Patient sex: M
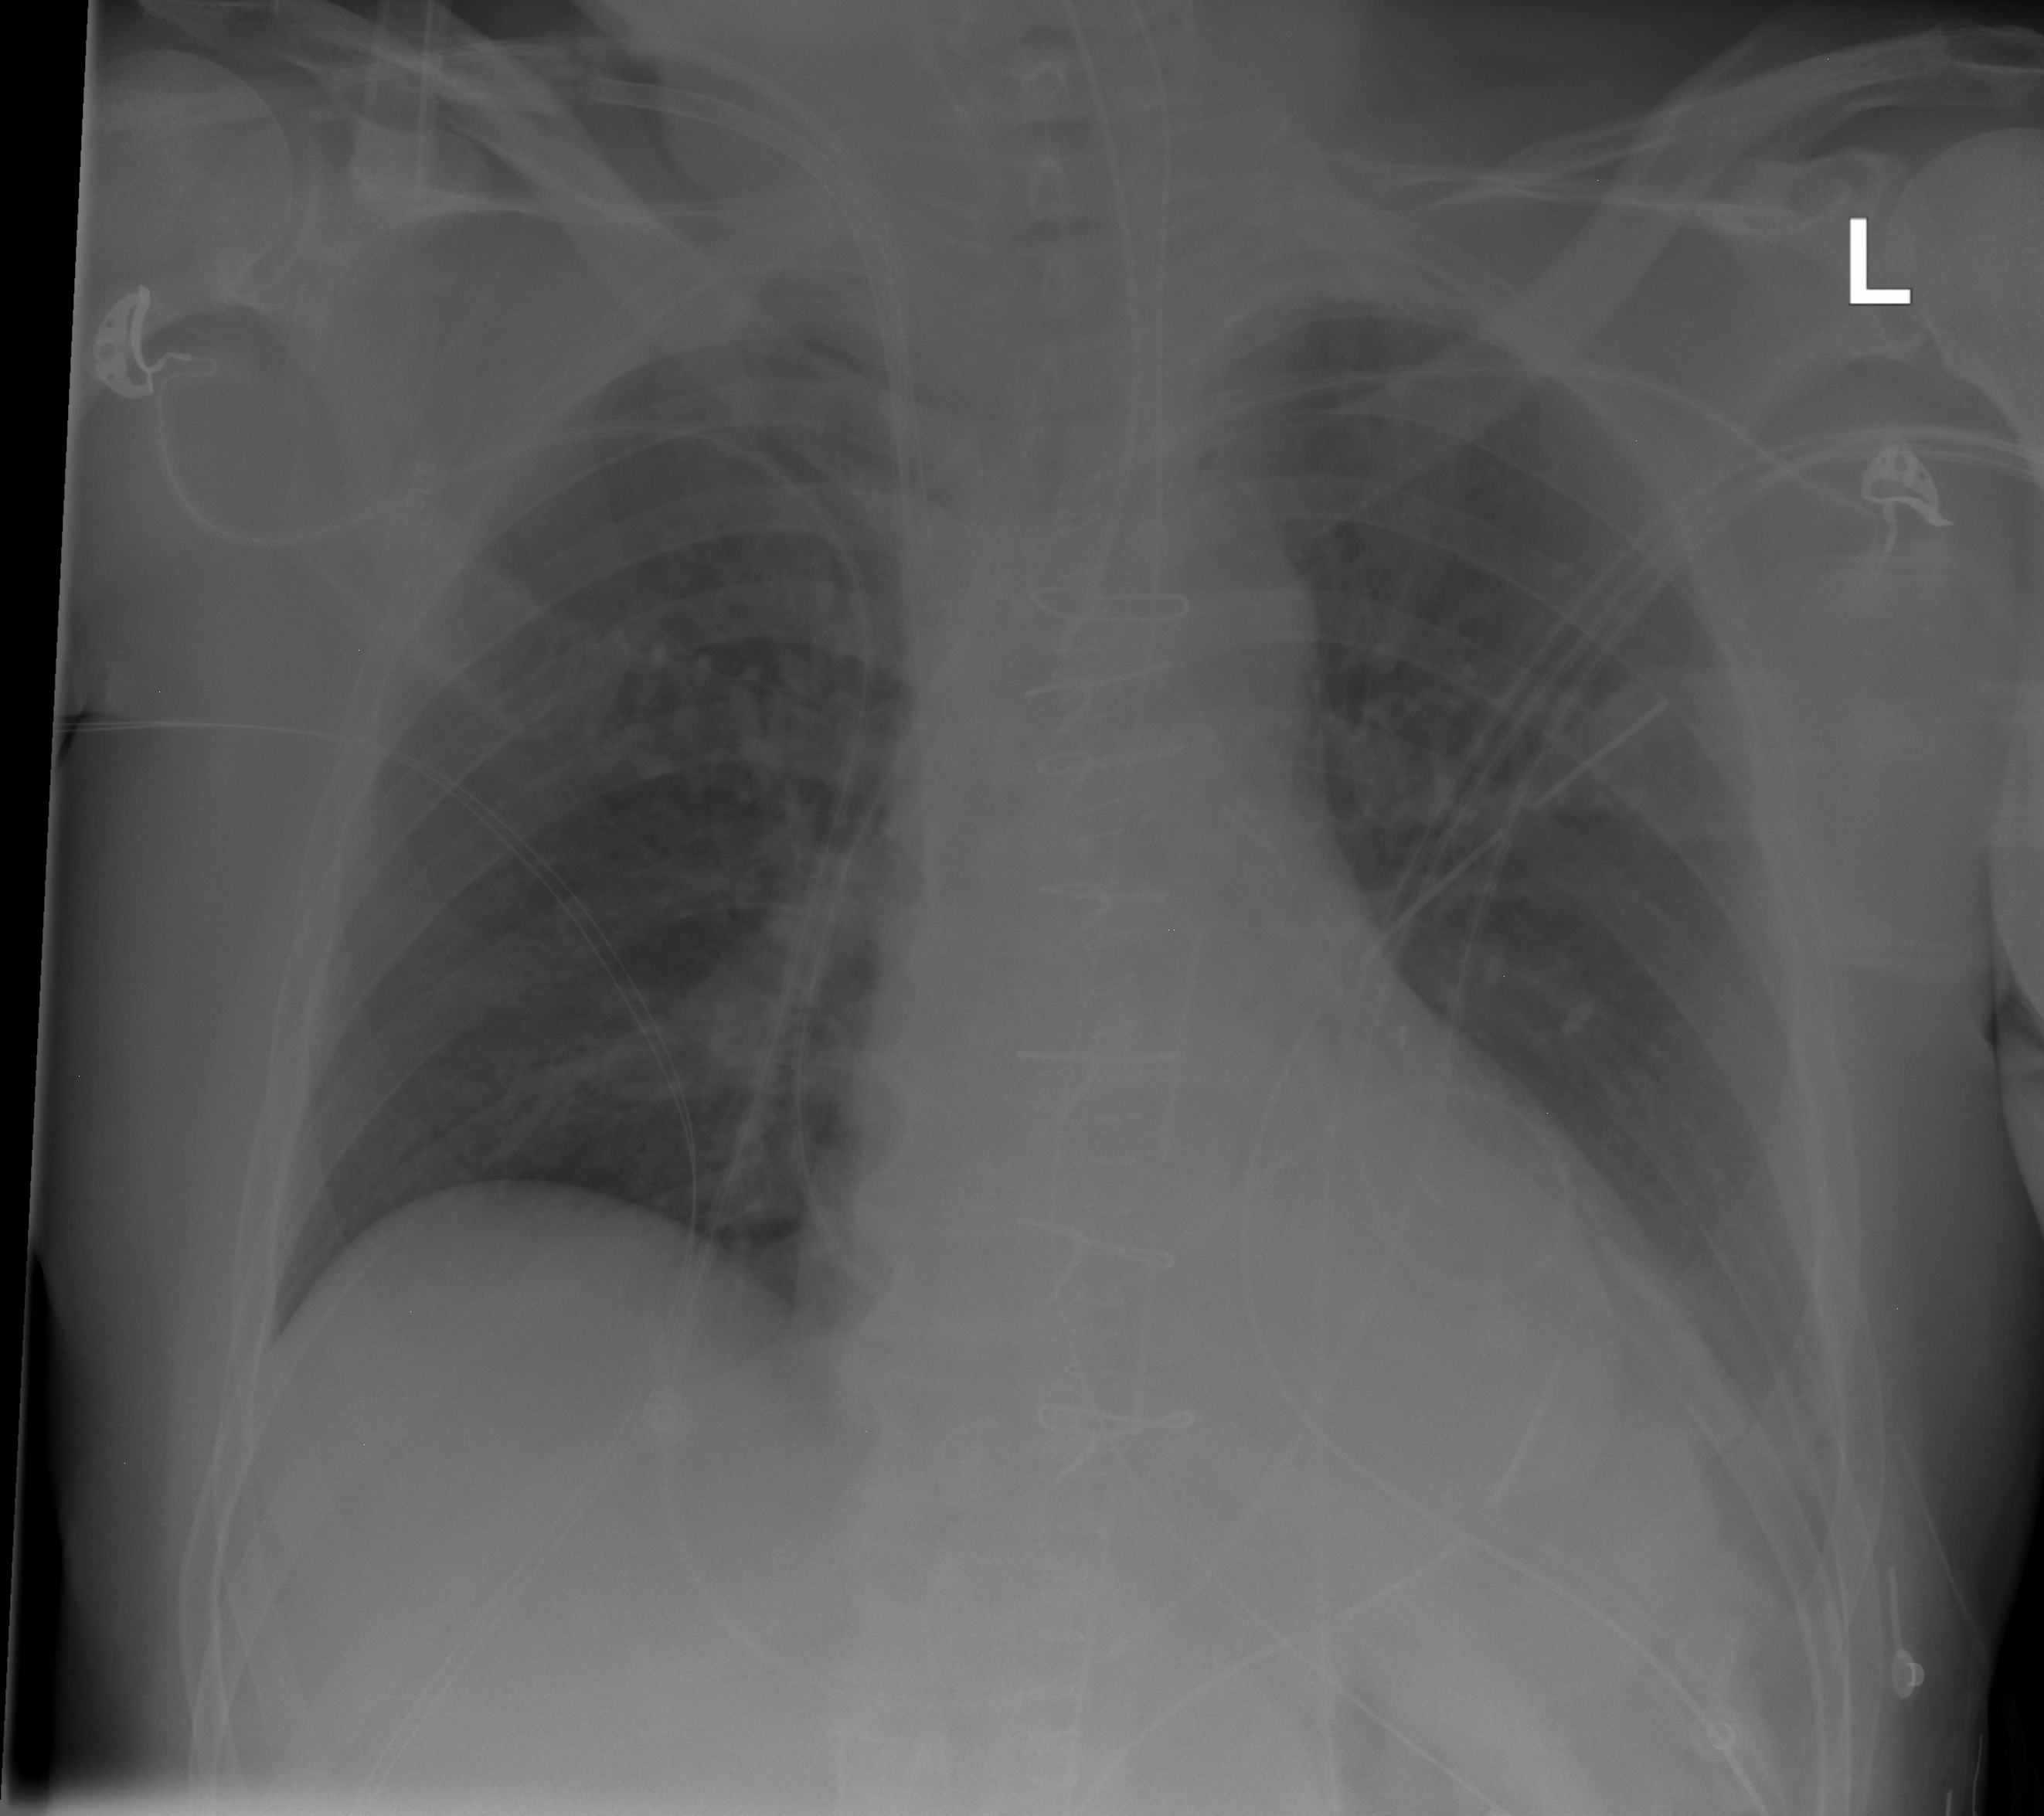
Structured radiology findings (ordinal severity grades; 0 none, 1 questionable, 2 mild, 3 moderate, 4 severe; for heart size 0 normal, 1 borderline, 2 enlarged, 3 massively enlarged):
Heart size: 0
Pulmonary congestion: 0
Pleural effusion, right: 0
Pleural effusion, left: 2
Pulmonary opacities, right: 0
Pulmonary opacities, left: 0
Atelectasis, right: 0
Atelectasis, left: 0